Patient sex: M
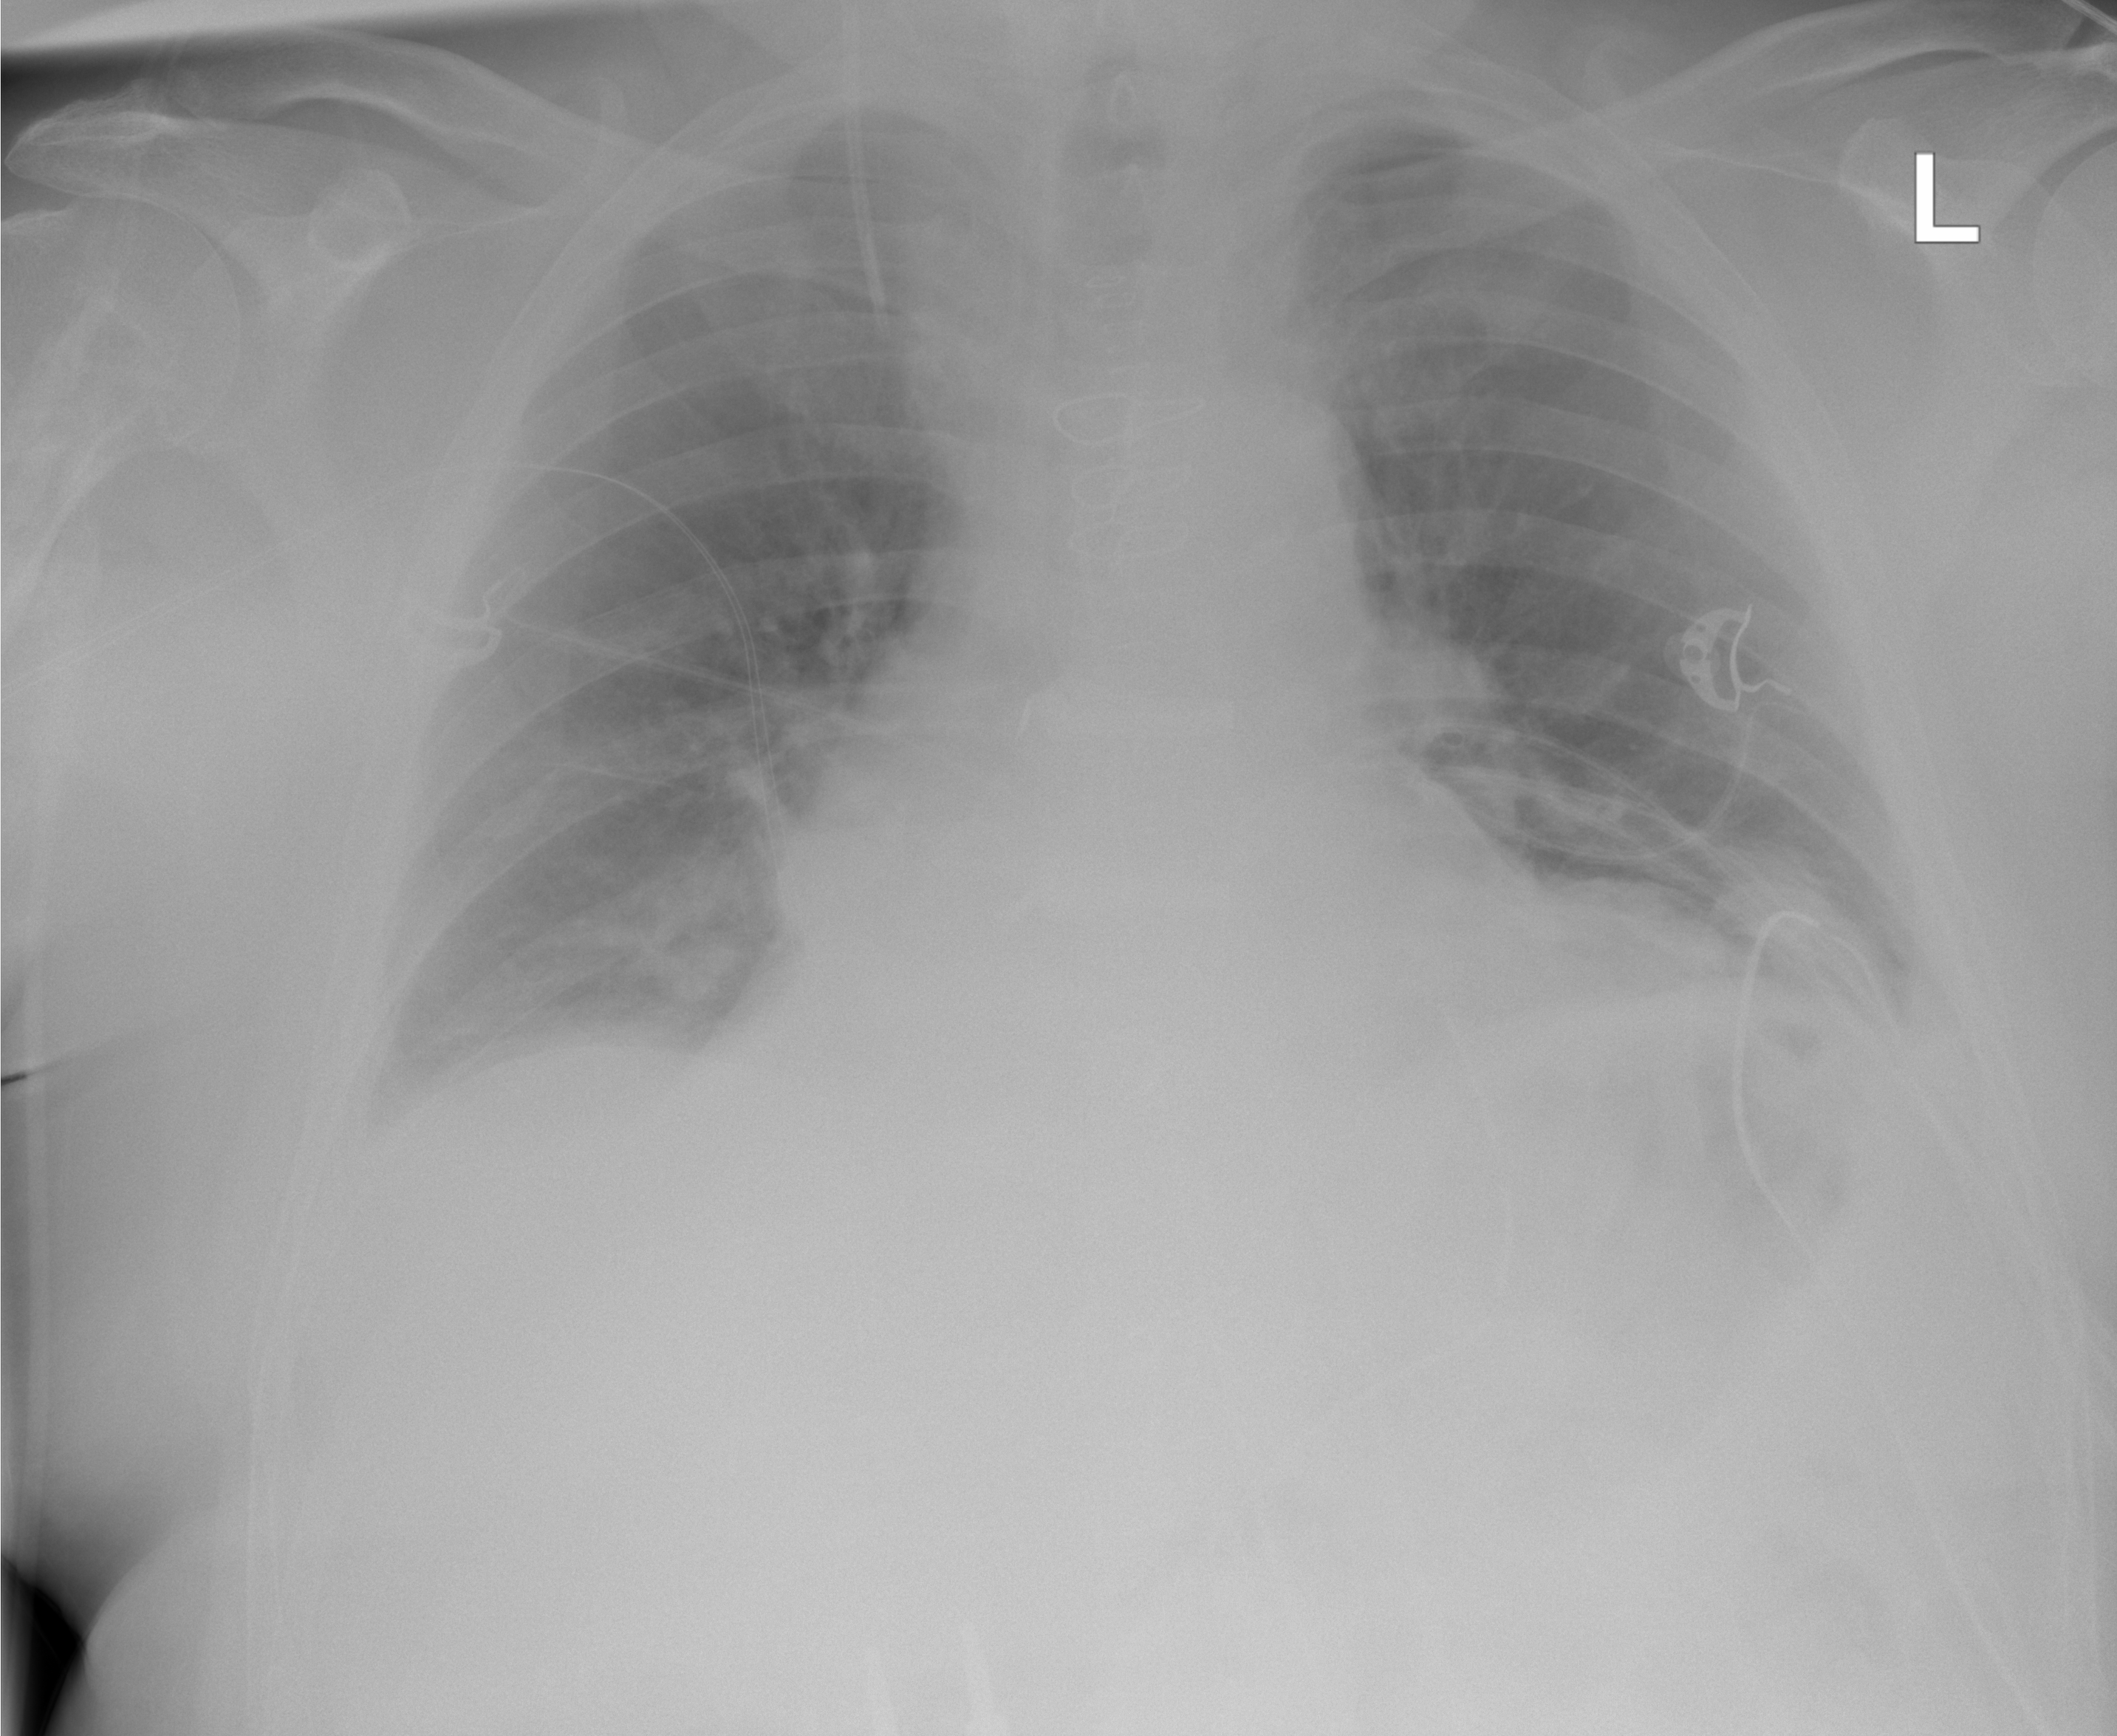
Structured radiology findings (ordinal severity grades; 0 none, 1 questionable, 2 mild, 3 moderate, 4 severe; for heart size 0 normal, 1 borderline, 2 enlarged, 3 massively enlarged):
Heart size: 0
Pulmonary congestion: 2
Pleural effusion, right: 0
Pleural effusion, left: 0
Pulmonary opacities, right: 0
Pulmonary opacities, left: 0
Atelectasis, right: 0
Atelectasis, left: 2